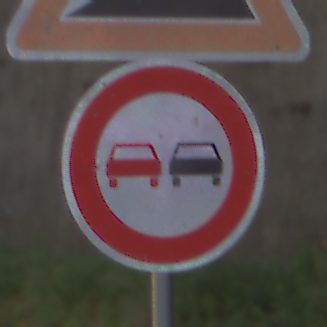
Verkehrszeichen: Ueberholverbot
Zusatzzeichen oben: Steigung10
Umgebung: Outdoor, Suburban
Tageszeit: MorningAfternoon
Wetter: PartlyCloudy
Licht: Natural
Jahreszeit: NotSpecified
Kontrast: MediumContrast